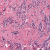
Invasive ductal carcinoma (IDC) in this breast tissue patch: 1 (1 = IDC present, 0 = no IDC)